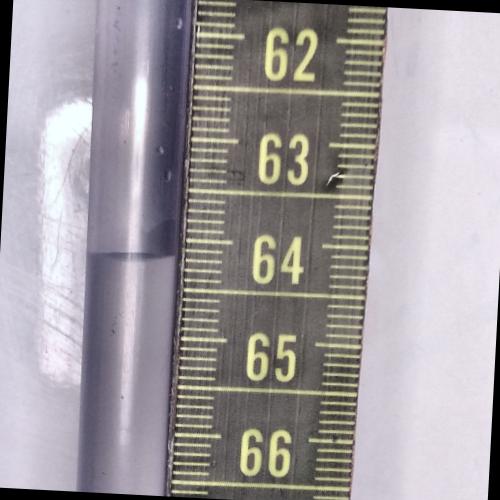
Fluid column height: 64.2 cm